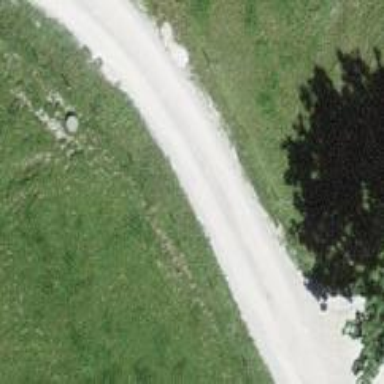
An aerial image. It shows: Unclassified road.